Interaction volume radius: 10 \u00c5
Interaction volume height: 50 \u00c5
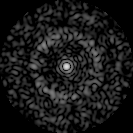
Disorder parameter: 0.8429